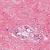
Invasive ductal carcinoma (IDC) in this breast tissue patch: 0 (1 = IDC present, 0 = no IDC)